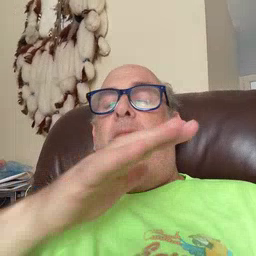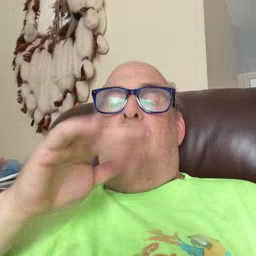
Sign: farm